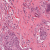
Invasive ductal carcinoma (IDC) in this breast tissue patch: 0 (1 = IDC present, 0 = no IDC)